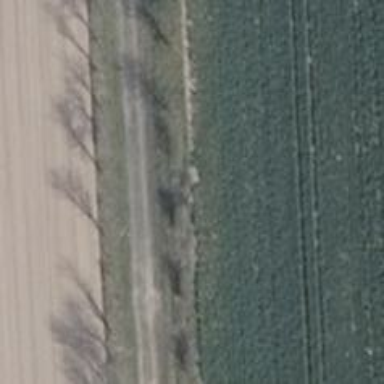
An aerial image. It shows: Row of trees in natural setting.